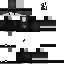
A male human skin with dark skin, wearing brown long hair dressed in a blue suit and black pants, featuring a closed mouth.